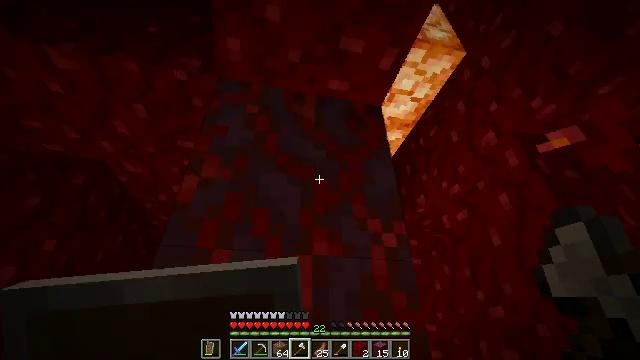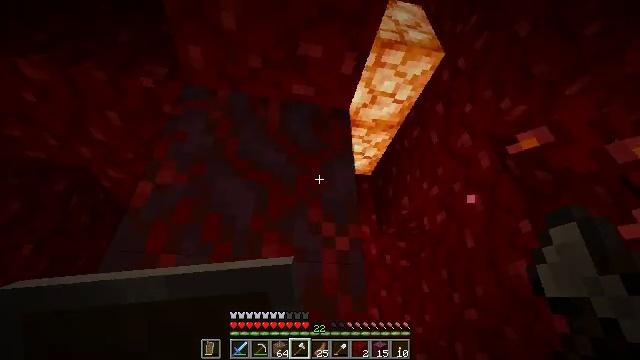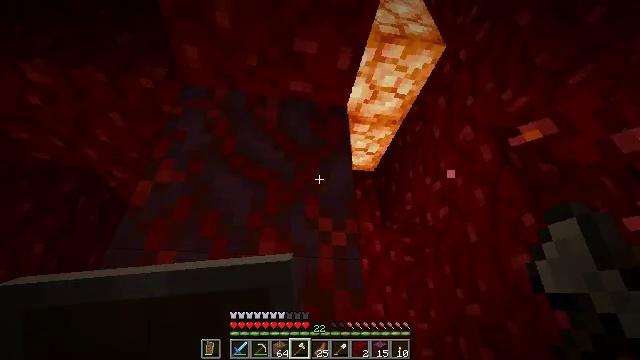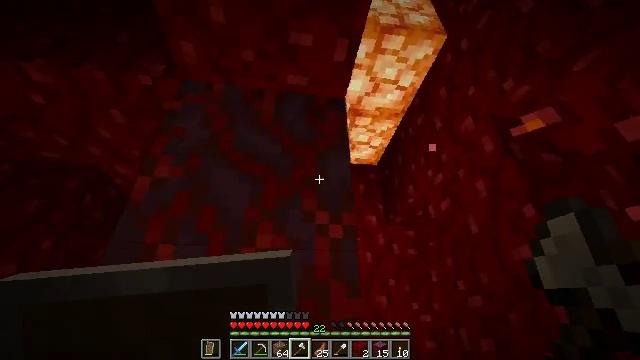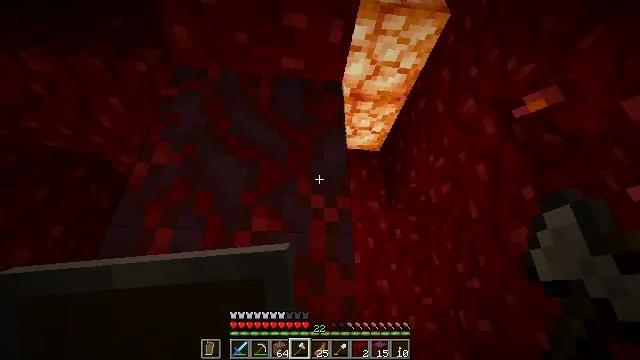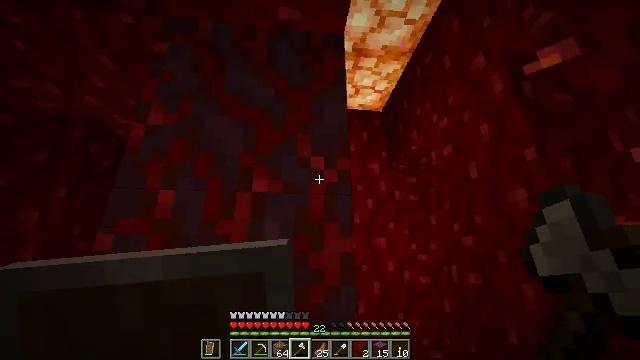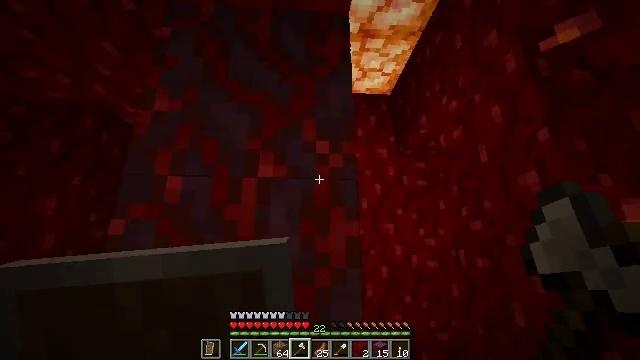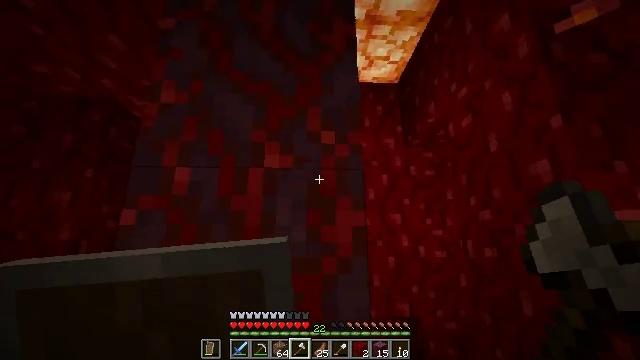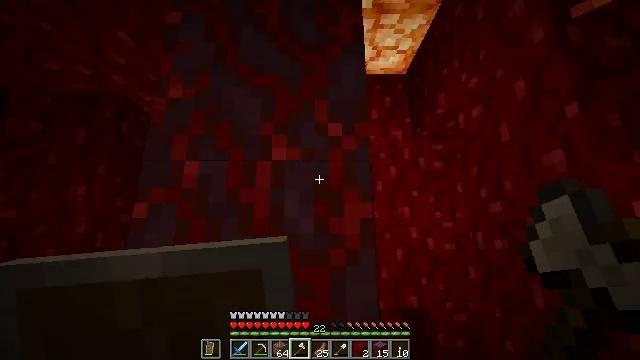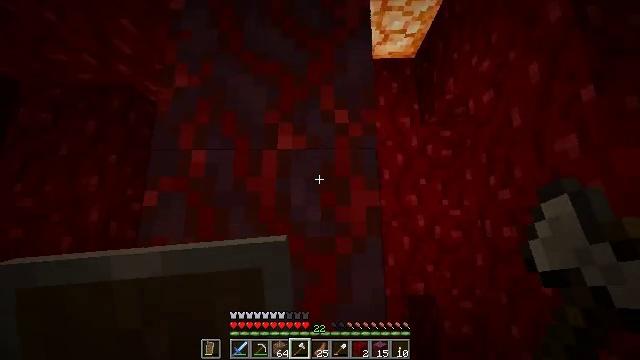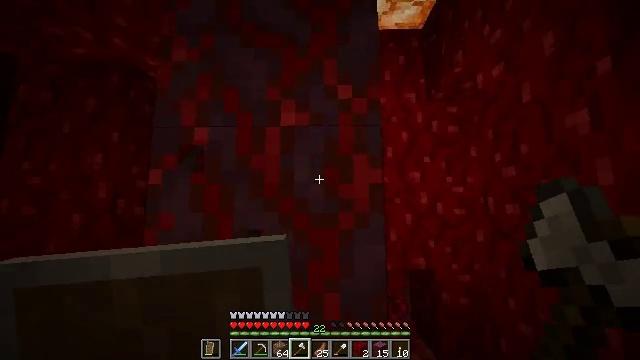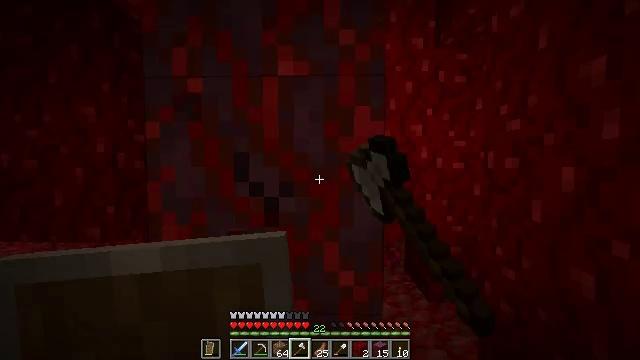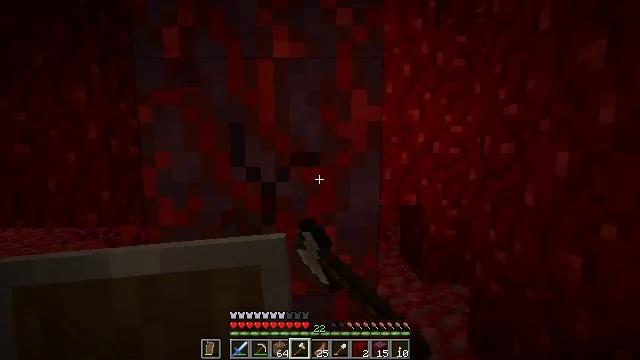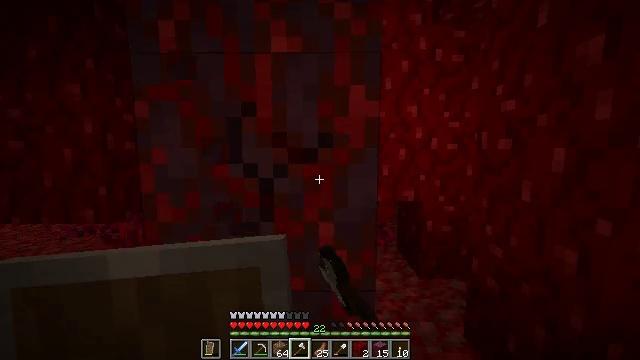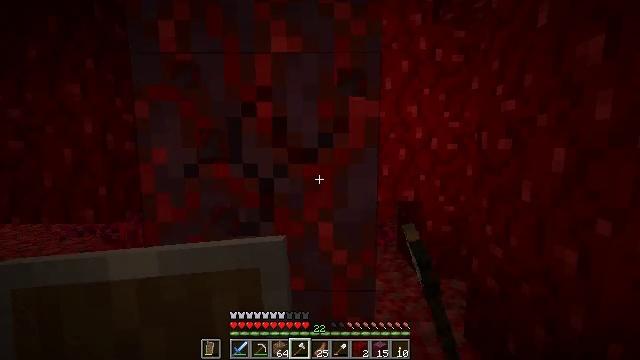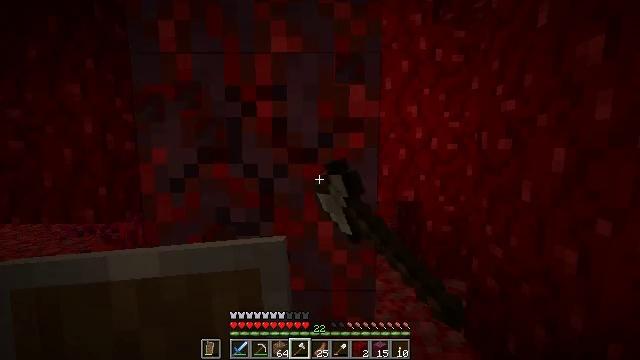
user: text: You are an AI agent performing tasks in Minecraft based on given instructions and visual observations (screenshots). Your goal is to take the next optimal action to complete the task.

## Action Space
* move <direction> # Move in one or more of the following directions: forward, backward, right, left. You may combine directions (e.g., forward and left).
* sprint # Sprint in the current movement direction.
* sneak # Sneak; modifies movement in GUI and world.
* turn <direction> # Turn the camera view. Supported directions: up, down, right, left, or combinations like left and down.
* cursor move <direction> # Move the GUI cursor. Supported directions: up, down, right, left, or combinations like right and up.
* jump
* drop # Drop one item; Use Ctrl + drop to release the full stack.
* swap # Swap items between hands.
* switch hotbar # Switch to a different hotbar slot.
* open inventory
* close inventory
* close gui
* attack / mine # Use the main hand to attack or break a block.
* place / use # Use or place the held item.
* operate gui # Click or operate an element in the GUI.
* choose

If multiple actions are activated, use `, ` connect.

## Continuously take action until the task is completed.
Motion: motion action
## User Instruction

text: Break the crimson stem to collect it.
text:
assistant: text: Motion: turn left
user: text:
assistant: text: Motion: turn left
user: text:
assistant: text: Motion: turn left and down
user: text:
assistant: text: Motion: turn left and down
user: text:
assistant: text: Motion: turn down
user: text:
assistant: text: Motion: turn left and down
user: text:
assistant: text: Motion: turn left and down
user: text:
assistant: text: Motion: turn left and down
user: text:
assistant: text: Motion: turn left and down
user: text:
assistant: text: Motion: turn down, attack / mine
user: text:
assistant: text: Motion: turn down, attack / mine
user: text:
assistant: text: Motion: turn down, attack / mine
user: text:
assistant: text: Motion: attack / mine
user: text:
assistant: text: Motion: attack / mine
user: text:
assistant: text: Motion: attack / mine
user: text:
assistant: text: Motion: attack / mine
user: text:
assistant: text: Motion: attack / mine
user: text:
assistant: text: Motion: attack / mine
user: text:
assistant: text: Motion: attack / mine
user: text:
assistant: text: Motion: attack / mine
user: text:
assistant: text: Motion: attack / mine
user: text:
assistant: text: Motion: attack / mine
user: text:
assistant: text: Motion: attack / mine
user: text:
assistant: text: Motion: attack / mine
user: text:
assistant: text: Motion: turn left and up, attack / mine
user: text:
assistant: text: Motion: turn left and up, attack / mine
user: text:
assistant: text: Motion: move forward, turn left and up, attack / mine
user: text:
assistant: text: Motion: move forward, turn left and up, attack / mine
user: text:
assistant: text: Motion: move forward, attack / mine
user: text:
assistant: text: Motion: move forward, attack / mine